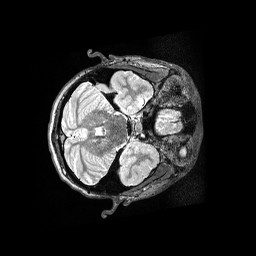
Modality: T2w
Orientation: axial
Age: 16
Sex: male
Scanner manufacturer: siemens
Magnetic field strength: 3 T
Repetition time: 3.2 s
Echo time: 0.564 s